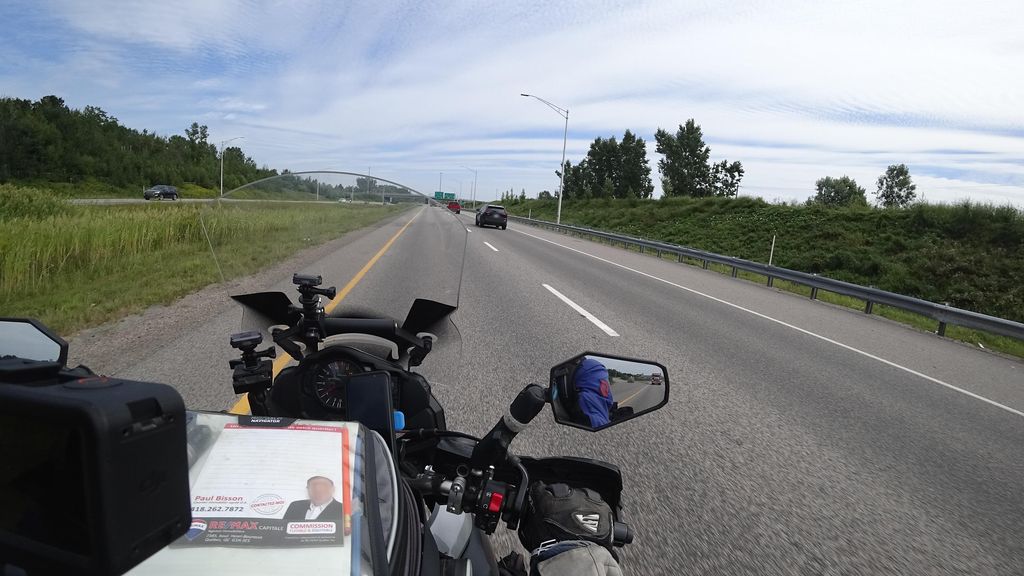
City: quebec_city